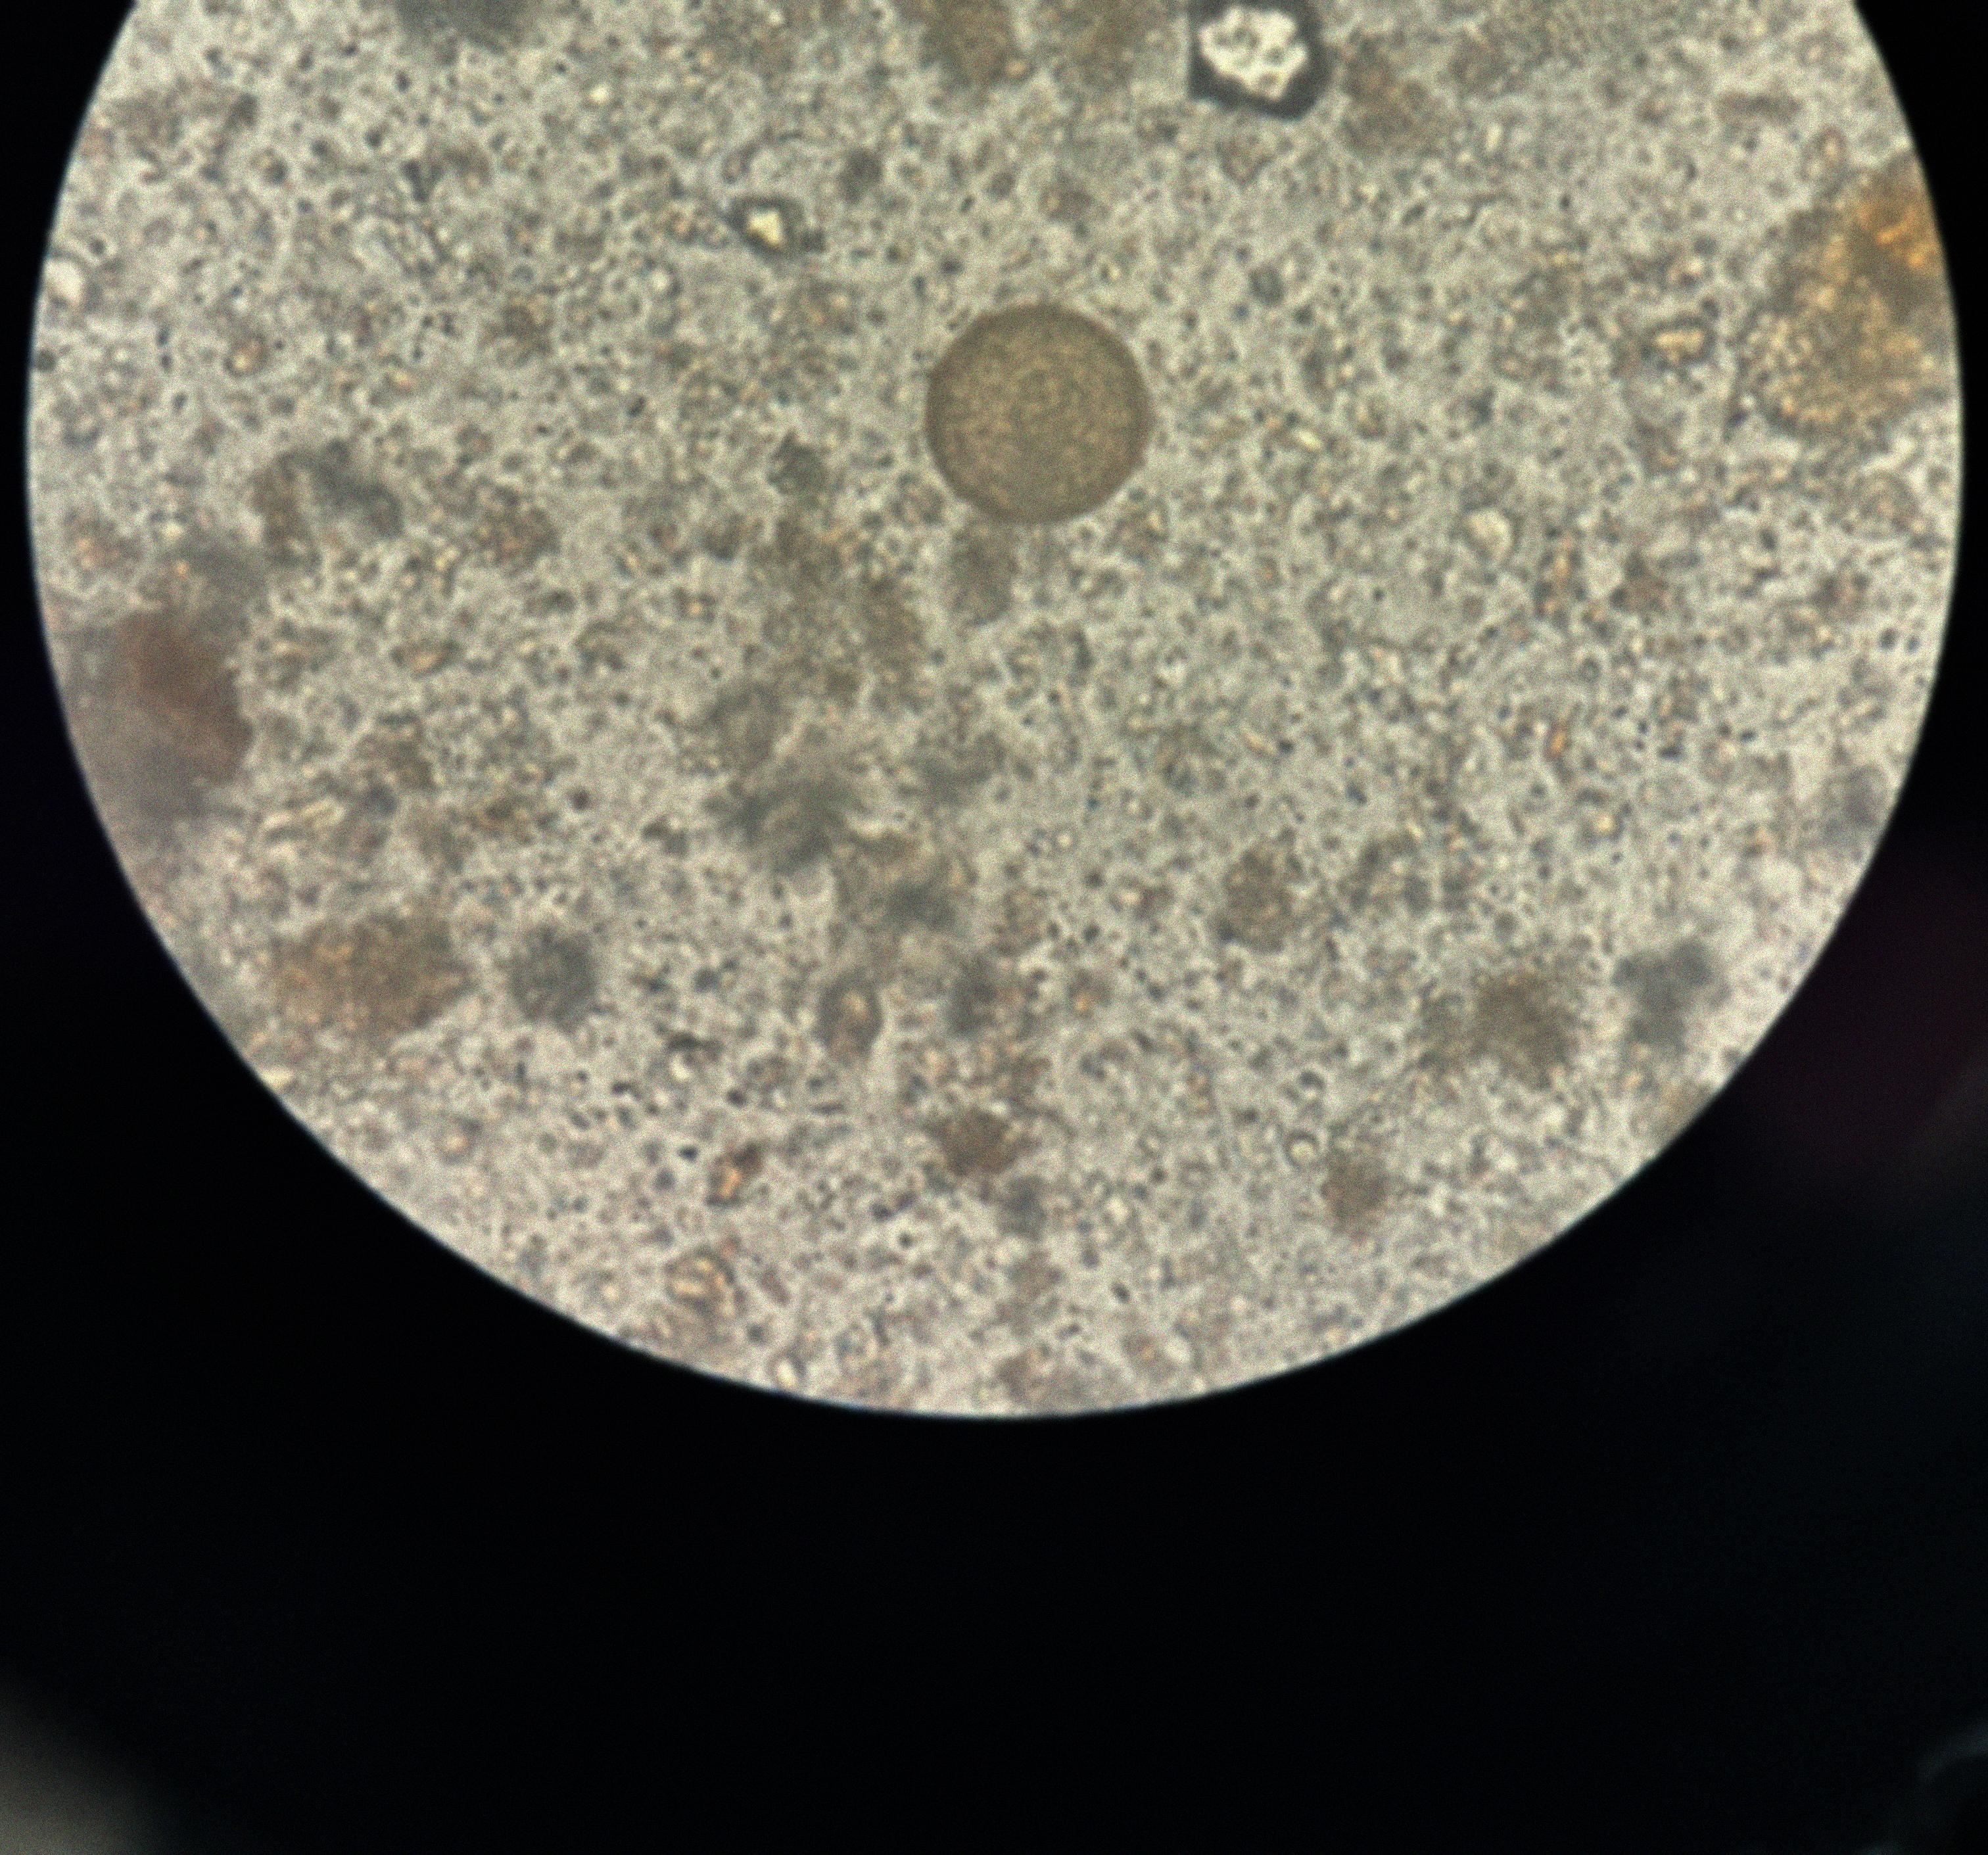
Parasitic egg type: Hymenolepis diminuta